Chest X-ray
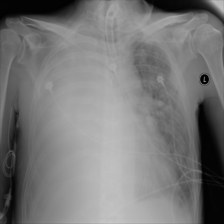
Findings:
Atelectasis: positive
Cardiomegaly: negative
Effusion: negative
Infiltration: positive
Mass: negative
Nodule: negative
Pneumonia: negative
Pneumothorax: negative
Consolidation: negative
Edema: negative
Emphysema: negative
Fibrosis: negative
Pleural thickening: negative
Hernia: negative